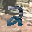
Label: 2